Field crop: maize
Growth stage: 1
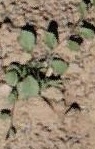
Species: convolvulus